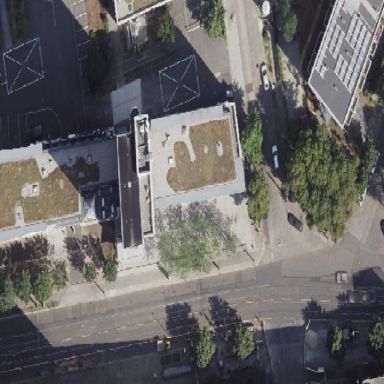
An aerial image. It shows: Building with flat grass-covered roof.